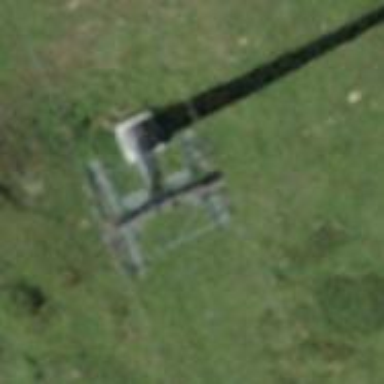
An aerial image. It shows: Pylon for aerialway.